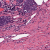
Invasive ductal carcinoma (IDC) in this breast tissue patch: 0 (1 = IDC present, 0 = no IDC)